Question: I am trying to simulate throw of the ball under angles using simulink. I'm able to simulate it for one angle but I would like to simulate it using loop. This is what I want to do in simulink using FOR :
'for i=-5:10:85'
Here is picture of my simulink:

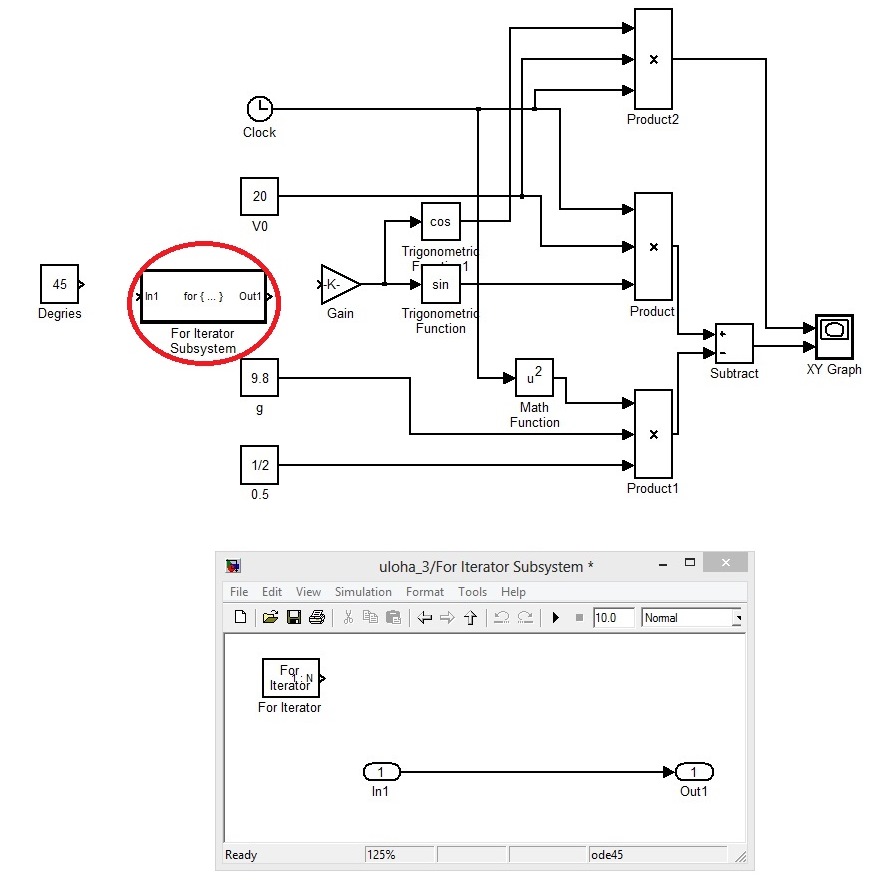
Answer: If I understand your question correctly, you essentially want to rerun your simulation multiple times for different values of the constant Degrees. Instead of using a For Iterator, you may be able to achieve effectively the same result by using vector operations. That is to say, change the value of the constant Degrees from being a scalar value to instead being a vector (in this particular case just set its value to be [5:10:85]). The outputs of your Simulink model (ie the x and y results) should now be vectors corresponding to the various Degree values.